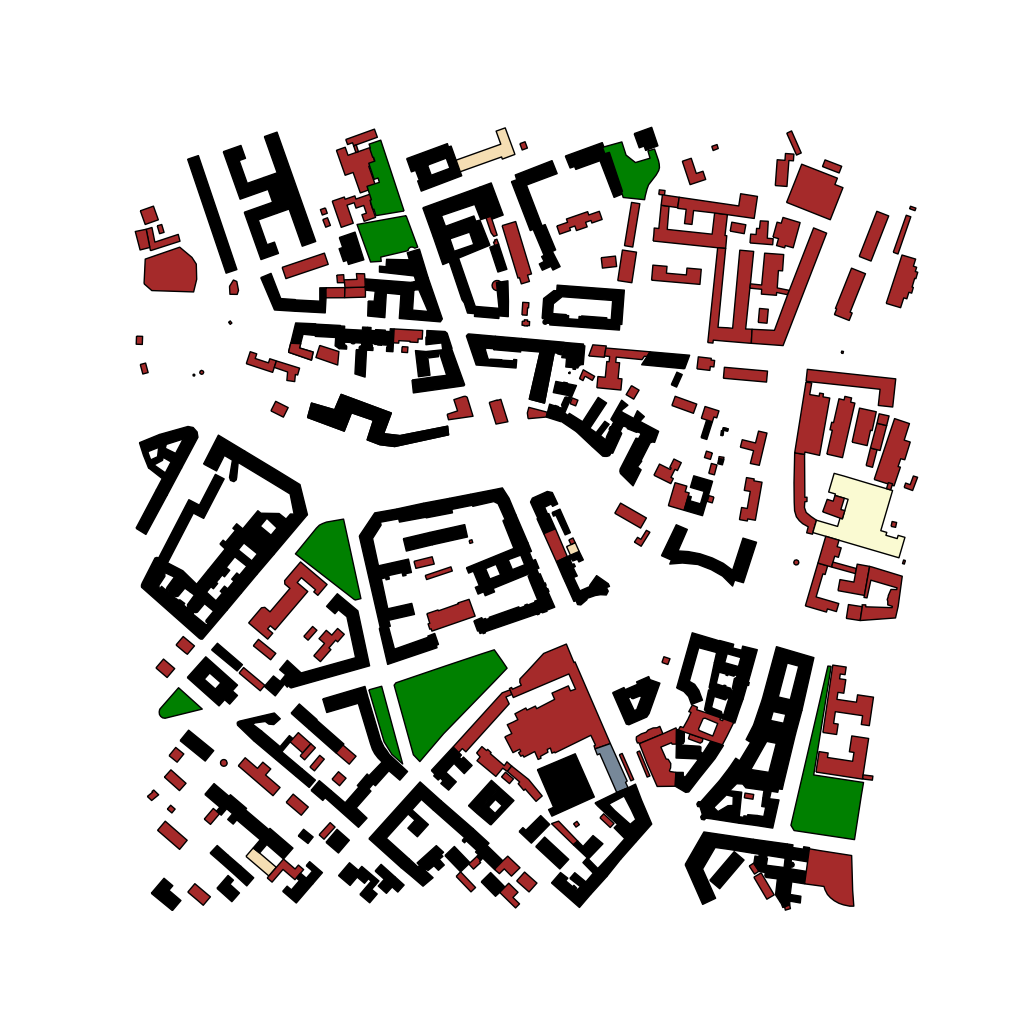
Tags: overhead vector_map, business, industrial, recreation, residential, special, historical, modern, soviet, high_rise, individual_rise, low_rise, medium_rise, density_1, Building, Facility, Hotel, MFC, Park, Pharmacy, 1.0 km²